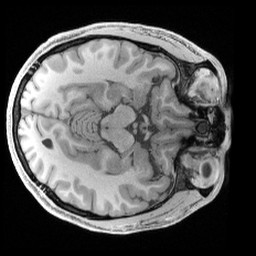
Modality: T1w
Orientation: axial
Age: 25
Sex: male
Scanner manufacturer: siemens
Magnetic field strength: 3 T
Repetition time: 2.4 s
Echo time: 0.00241 s